Interaction volume radius: 10 \u00c5
Interaction volume height: 10 \u00c5
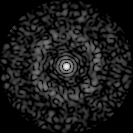
Disorder parameter: 0.8324